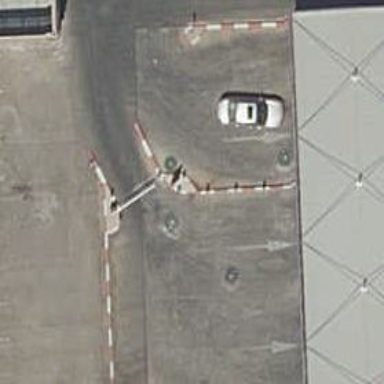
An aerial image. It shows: Lift gate barrier.